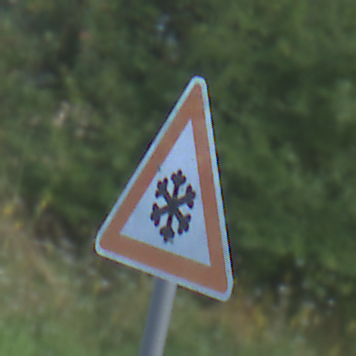
Verkehrszeichen: SchneeOderEisglaette
Umgebung: Outdoor, Nature
Tageszeit: MorningAfternoon
Wetter: PartlyCloudy
Licht: Natural
Jahreszeit: NotSpecified
Kontrast: MediumContrast